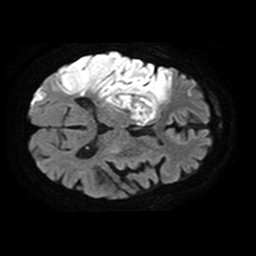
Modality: TRACE
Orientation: axial
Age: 80
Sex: female
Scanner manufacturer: philips
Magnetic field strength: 1.5 T
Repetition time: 3.681 s
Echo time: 0.09411 s